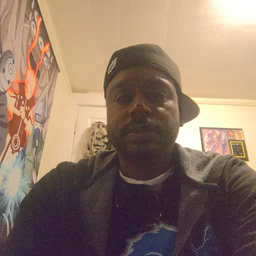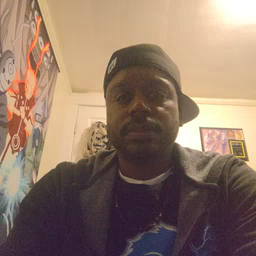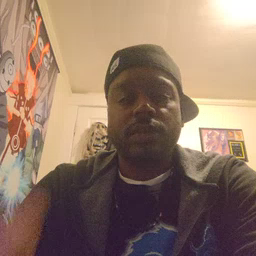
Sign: for